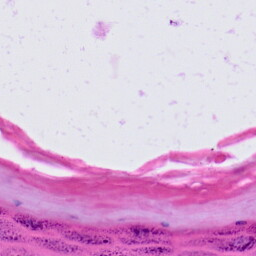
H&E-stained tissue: Skin